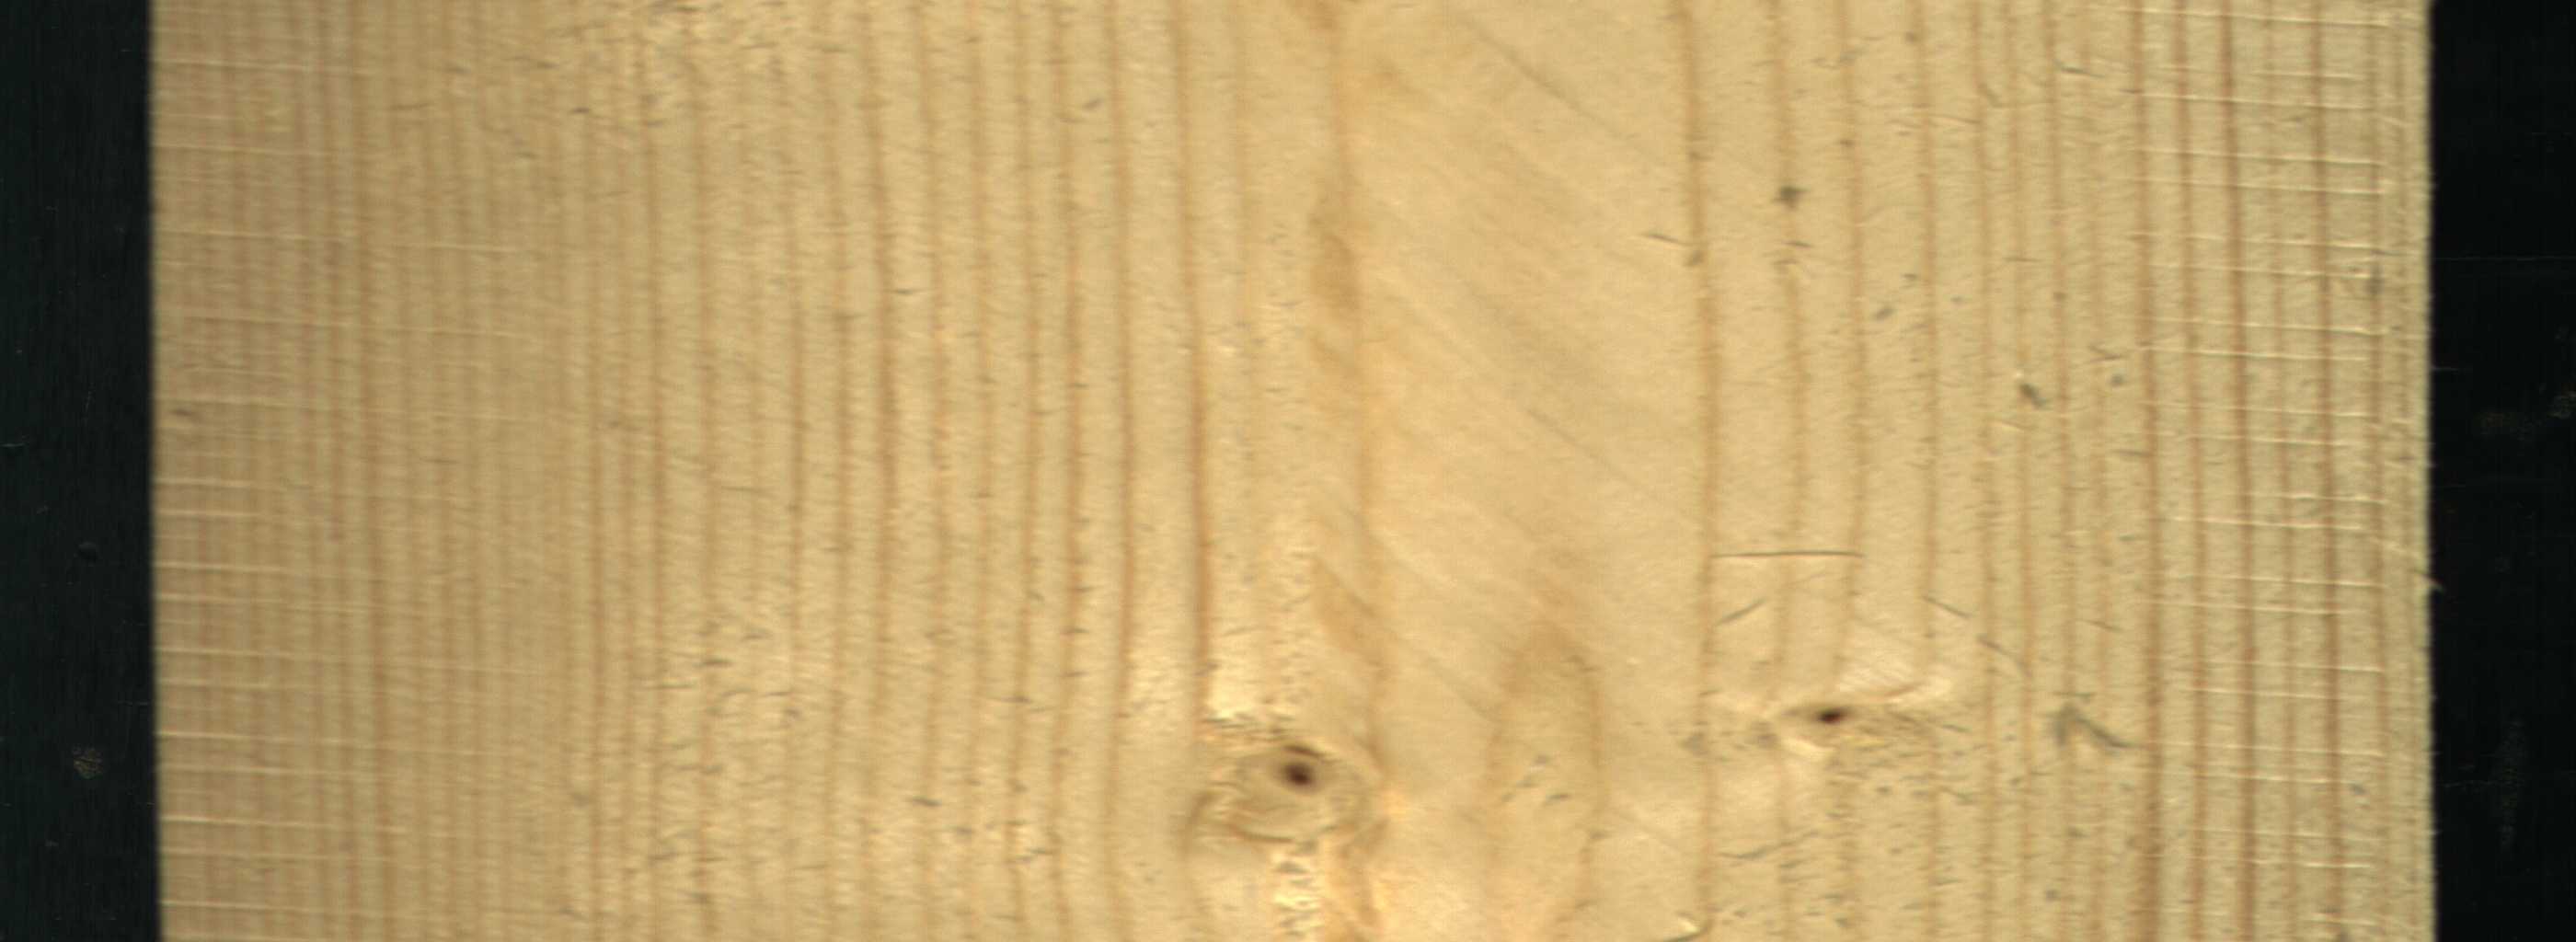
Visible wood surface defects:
Live_Knot
Live_Knot